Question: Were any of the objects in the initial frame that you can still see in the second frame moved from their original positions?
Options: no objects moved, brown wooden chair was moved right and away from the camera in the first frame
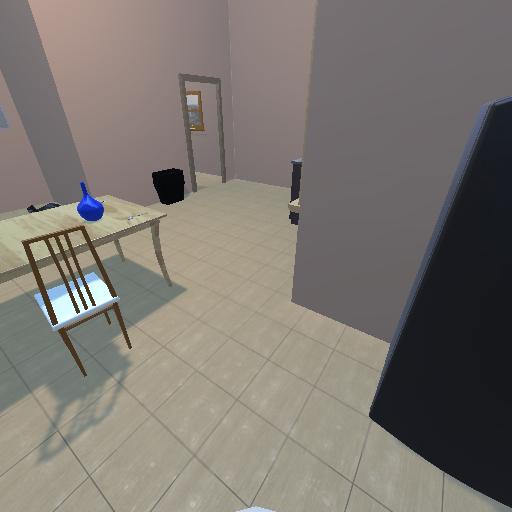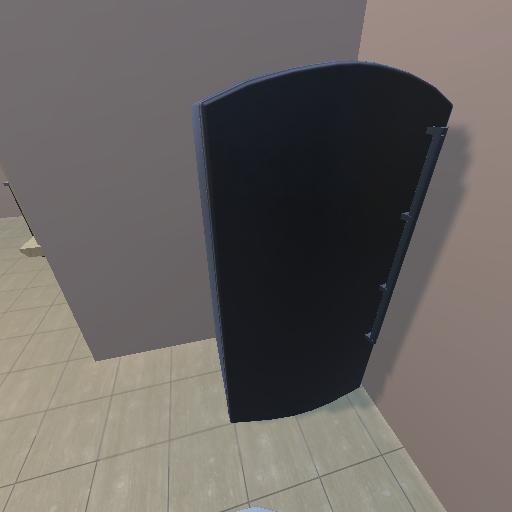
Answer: no objects moved